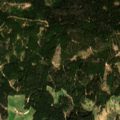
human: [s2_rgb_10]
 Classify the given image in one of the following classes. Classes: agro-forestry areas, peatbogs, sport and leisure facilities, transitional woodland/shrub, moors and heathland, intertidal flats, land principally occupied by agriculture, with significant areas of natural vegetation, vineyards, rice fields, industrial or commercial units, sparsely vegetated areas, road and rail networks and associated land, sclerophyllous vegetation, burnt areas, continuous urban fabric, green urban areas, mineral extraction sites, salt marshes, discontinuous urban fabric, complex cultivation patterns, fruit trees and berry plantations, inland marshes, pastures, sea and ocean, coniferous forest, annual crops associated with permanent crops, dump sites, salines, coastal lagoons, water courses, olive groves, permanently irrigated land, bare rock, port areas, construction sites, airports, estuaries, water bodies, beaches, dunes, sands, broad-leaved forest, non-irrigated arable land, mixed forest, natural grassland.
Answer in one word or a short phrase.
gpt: pastures, land principally occupied by agriculture, with significant areas of natural vegetation, coniferous forest